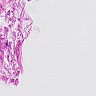
Metastatic tissue present: no